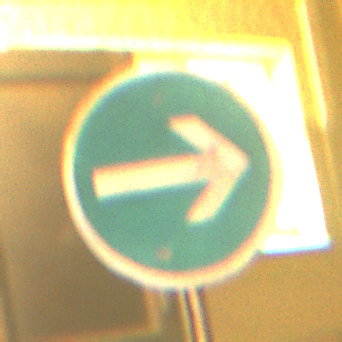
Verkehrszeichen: VorgeschriebeneFahrtrichtungHierRechts
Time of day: Night
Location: Outdoor (Urban)
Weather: Clear
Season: NotSpecified
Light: Artificial